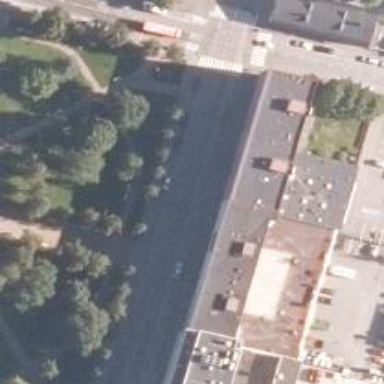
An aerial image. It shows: Convenience shop.